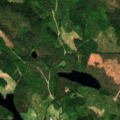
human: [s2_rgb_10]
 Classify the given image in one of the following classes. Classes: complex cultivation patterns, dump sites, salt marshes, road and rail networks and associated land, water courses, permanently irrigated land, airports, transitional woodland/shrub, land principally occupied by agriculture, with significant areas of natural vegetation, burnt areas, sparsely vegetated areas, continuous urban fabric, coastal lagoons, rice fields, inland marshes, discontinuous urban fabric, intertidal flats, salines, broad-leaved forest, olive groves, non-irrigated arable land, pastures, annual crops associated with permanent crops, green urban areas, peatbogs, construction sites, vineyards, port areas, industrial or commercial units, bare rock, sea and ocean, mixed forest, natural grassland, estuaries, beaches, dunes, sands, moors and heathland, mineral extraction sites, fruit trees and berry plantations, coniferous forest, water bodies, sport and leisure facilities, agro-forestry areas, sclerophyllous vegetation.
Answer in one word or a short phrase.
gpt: land principally occupied by agriculture, with significant areas of natural vegetation, coniferous forest, mixed forest, transitional woodland/shrub